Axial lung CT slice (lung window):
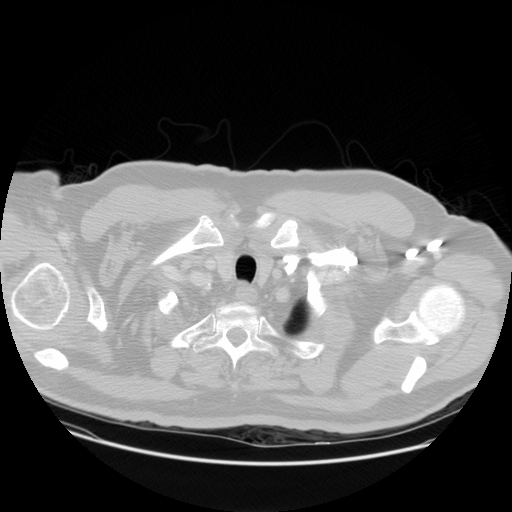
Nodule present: no